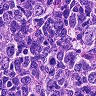
Metastatic tissue present: no